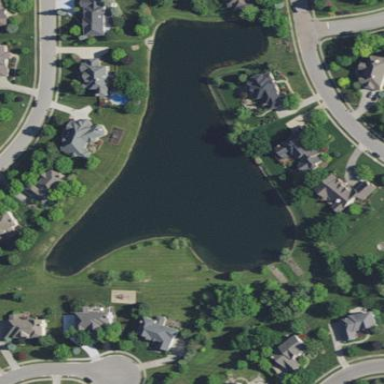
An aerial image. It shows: Pond with natural water.